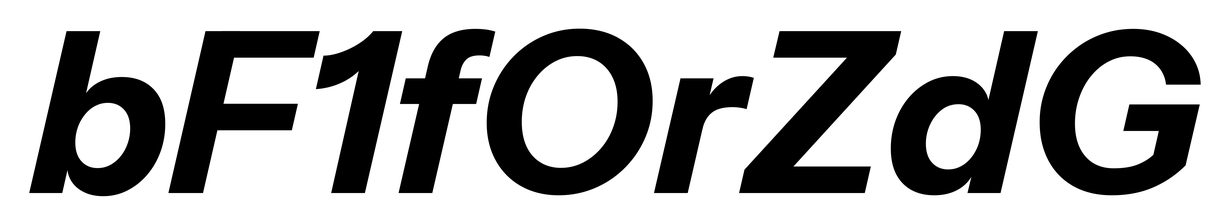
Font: InstrumentSans-Italic_Bold_Italic